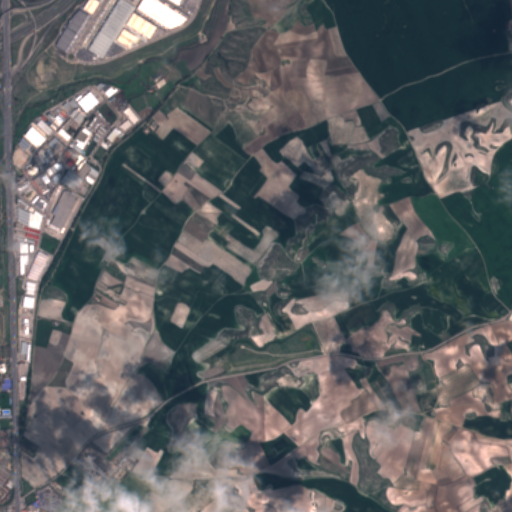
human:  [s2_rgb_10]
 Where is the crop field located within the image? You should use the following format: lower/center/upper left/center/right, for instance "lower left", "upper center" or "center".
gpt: The crop field is located in the lower of the image.
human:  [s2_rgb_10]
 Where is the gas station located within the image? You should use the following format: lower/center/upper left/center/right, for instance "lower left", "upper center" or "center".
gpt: The gas station is located in the lower left of the image.
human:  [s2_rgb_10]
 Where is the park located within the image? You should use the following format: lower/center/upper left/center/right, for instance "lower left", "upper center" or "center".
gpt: The park is located in the lower left of the image.
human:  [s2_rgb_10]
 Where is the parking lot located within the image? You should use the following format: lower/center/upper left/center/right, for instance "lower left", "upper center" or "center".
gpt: The parking lot is located in the lower left of the image.
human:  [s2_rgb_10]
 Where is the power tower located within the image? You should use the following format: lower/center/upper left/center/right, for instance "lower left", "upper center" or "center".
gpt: The power tower is located in the upper left of the image.
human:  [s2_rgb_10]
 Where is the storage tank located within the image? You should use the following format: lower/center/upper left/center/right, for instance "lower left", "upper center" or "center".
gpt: The storage tank is located in the lower left of the image.
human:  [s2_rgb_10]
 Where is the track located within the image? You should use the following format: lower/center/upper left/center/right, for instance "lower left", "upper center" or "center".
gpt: There is no track in the image.